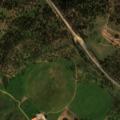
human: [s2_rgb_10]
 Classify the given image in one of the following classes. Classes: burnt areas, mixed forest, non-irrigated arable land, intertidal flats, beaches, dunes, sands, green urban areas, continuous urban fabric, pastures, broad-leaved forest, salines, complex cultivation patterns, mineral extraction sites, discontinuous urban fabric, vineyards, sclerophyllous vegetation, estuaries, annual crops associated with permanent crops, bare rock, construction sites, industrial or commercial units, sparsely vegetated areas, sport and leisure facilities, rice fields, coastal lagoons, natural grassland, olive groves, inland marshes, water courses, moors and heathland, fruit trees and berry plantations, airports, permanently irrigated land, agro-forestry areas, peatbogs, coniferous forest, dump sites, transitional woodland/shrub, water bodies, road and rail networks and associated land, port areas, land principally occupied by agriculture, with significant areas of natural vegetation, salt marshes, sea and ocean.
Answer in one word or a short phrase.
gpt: permanently irrigated land, pastures, agro-forestry areas